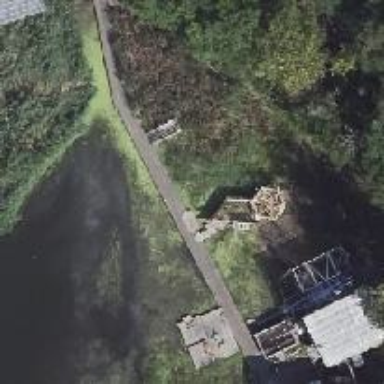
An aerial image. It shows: Footway road with boardwalk bridge.